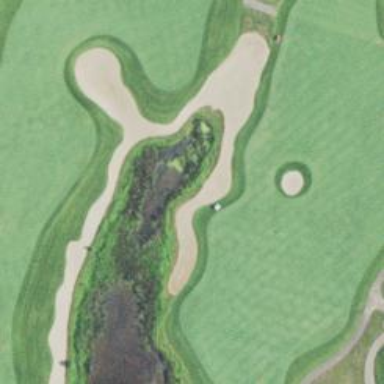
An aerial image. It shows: Sand bunker on golf course.